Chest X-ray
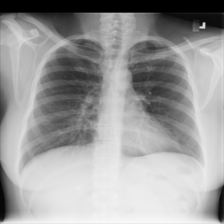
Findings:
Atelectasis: negative
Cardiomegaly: negative
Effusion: negative
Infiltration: negative
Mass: negative
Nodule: negative
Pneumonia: negative
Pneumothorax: negative
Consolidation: negative
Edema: negative
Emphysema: negative
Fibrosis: negative
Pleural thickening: negative
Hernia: negative